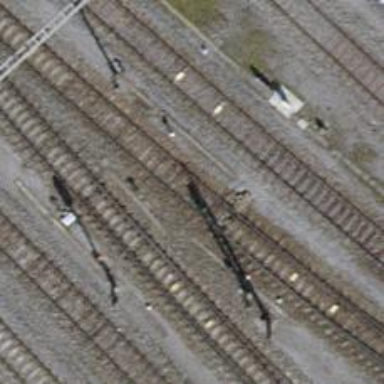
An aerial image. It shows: Railway signal.